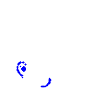
Particle: electron